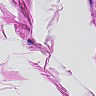
Metastatic tissue present: no